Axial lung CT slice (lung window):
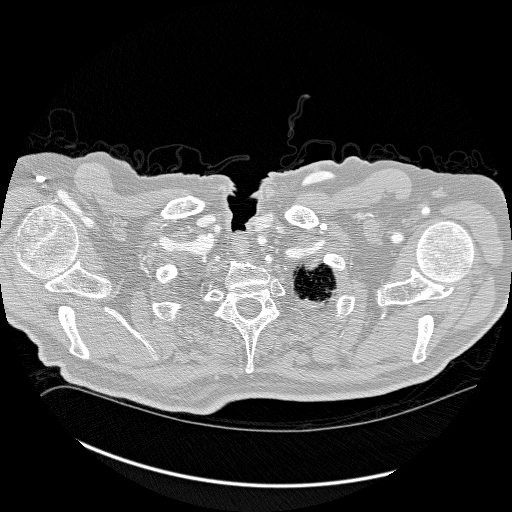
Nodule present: no